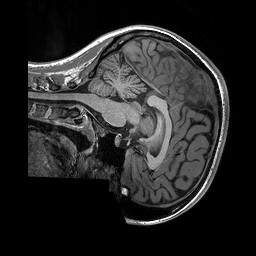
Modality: T1w
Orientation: sagittal
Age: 23
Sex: female
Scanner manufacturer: siemens
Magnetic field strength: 3 T
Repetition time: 2.3 s
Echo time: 0.00298 s